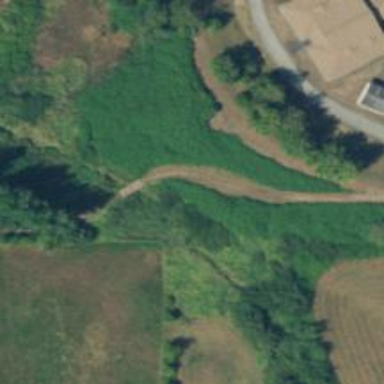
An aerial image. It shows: Footway bridge.